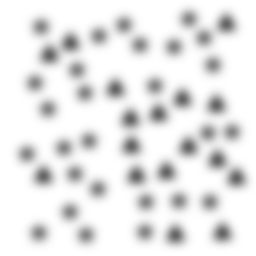
Squares: 0
Triangles: 17
Stars: 27
Total shapes: 44